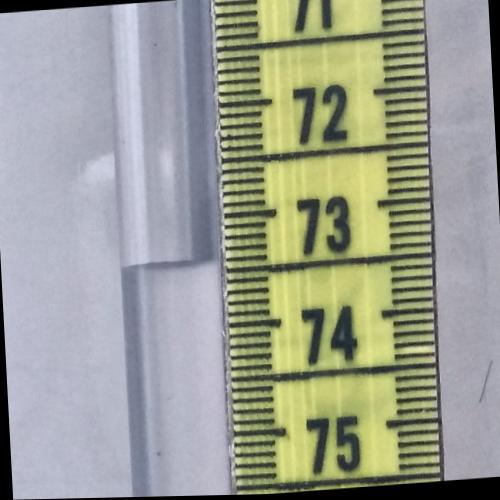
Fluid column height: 73.4 cm